Chest X-ray:
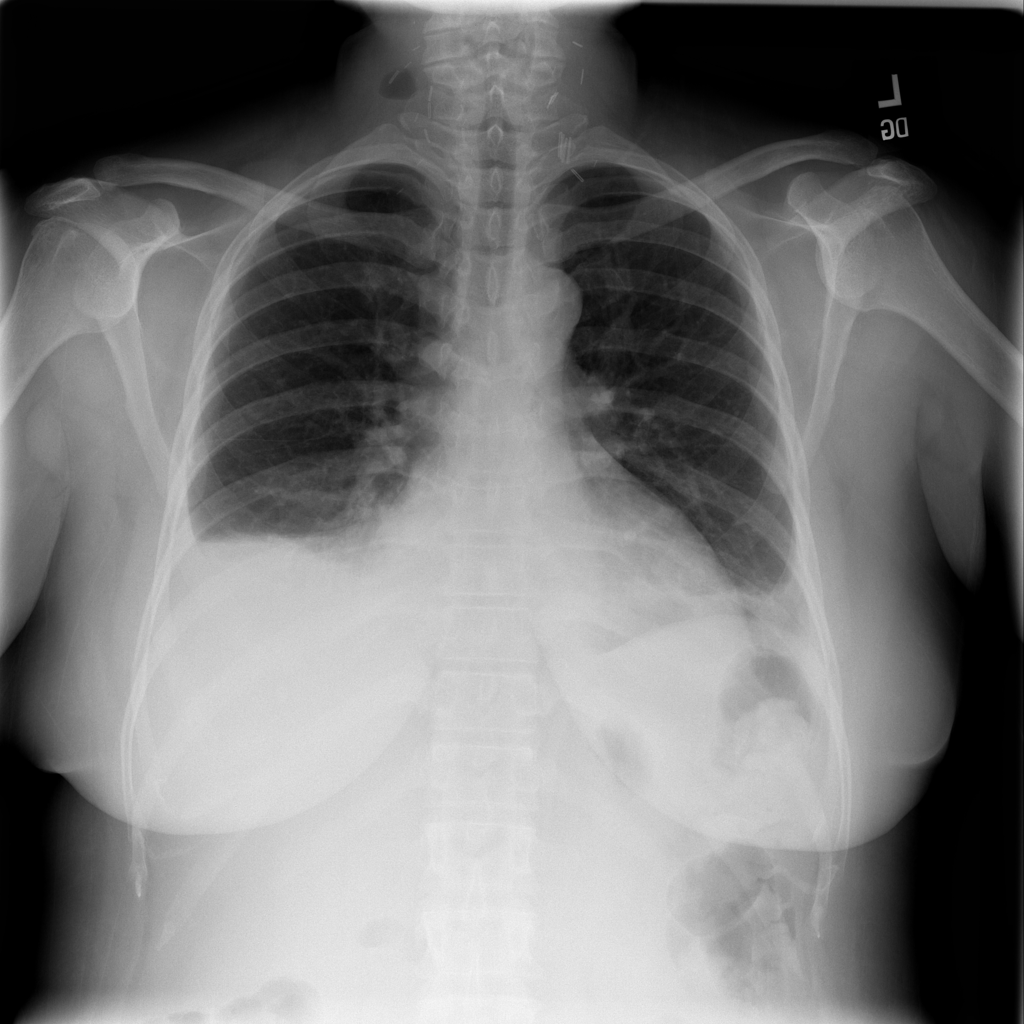
Findings: Effusion, Atelectasis
No abnormal finding: no